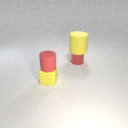
small yellow rubber cube below small red rubber cylinder